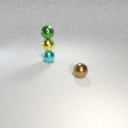
small yellow metal sphere below small green metal sphere